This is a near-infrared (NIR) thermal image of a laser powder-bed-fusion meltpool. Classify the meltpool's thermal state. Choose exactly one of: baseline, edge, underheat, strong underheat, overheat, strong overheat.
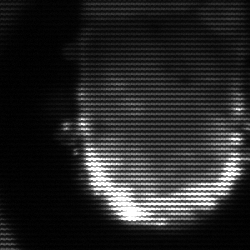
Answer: baseline